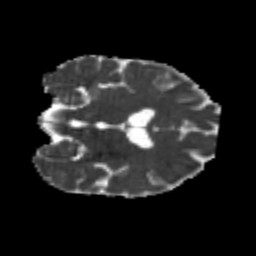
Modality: MD
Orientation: coronal
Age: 26
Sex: male
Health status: healthy
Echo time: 0.074 s